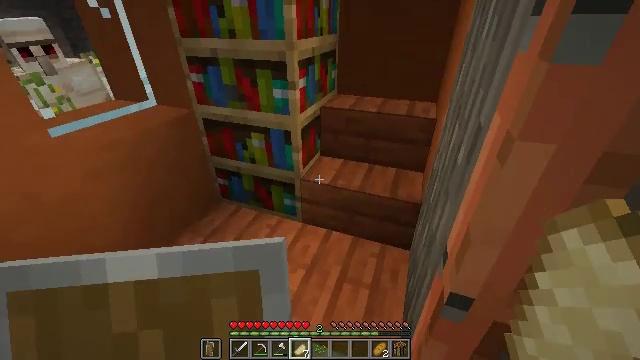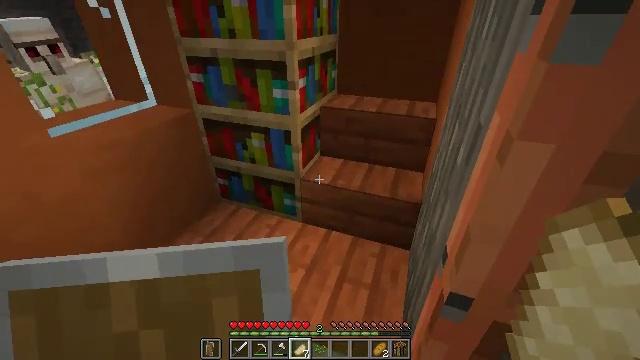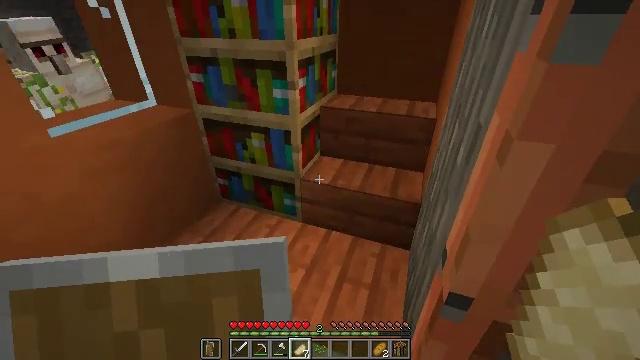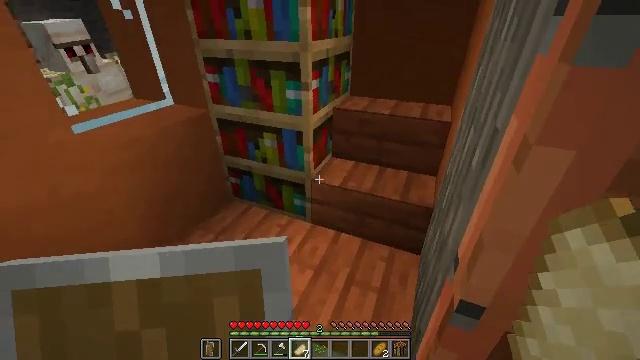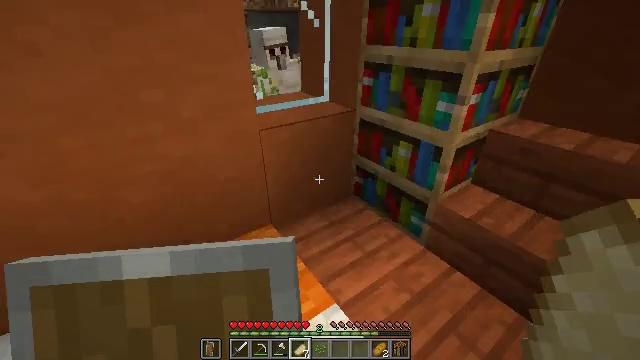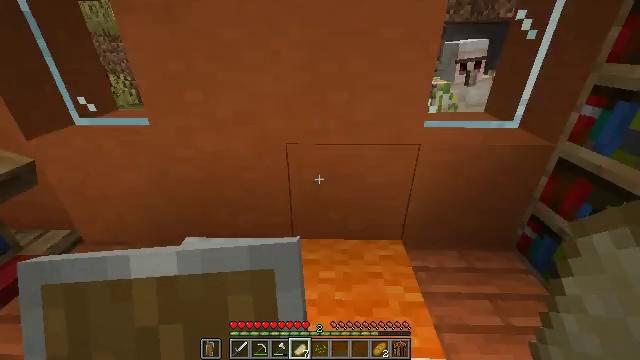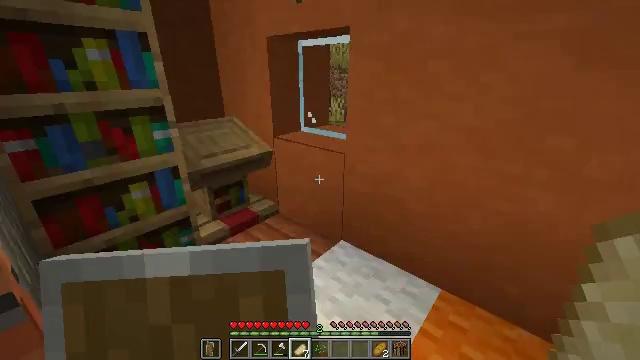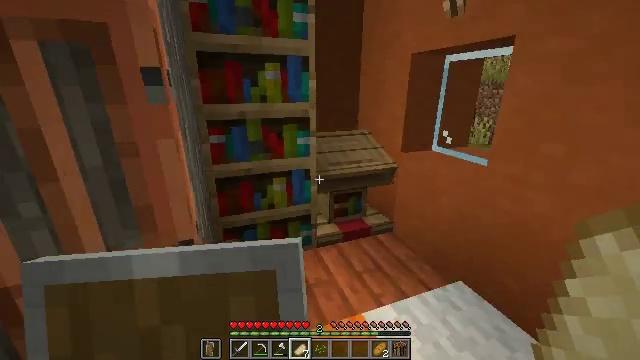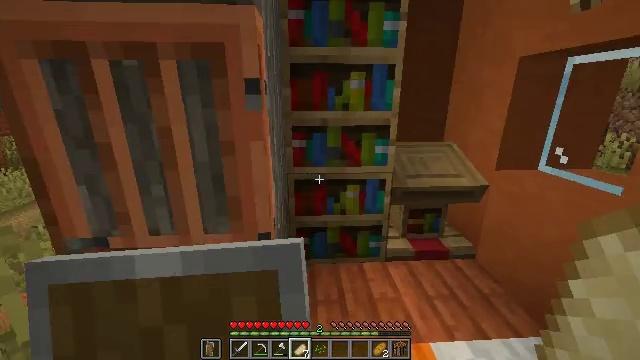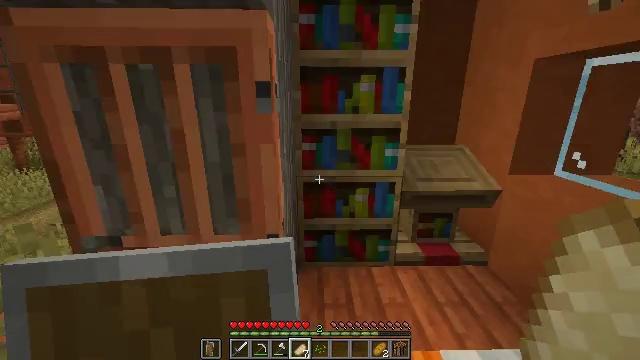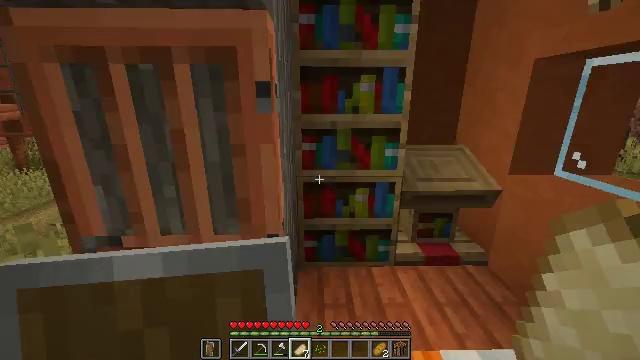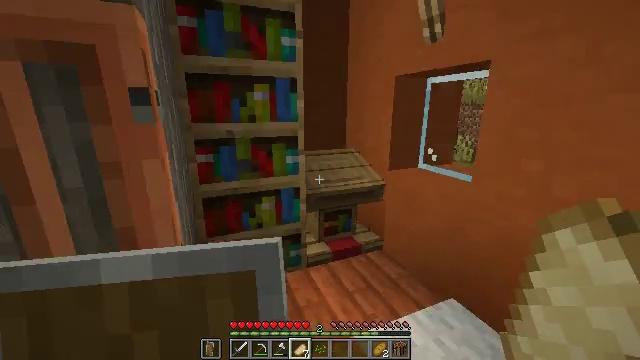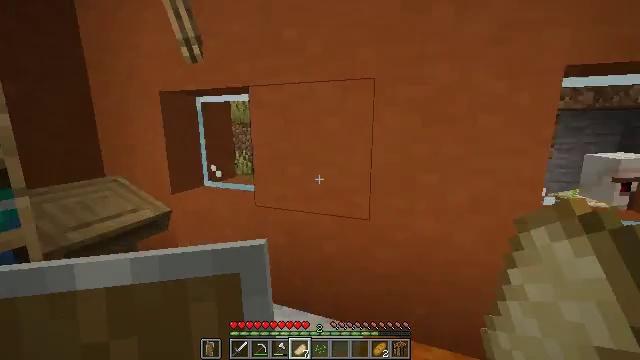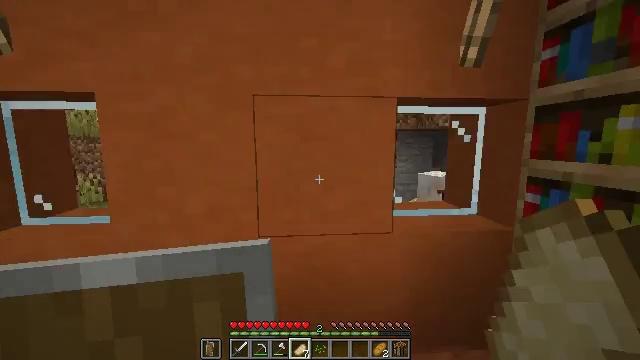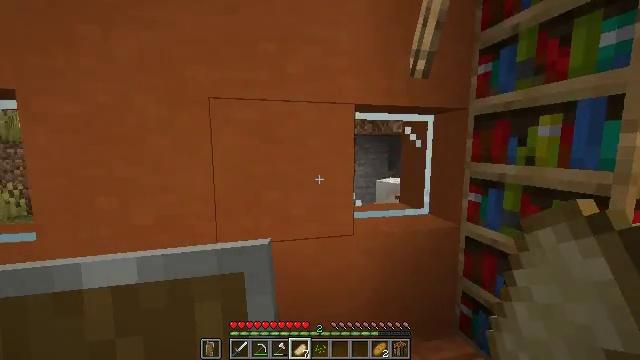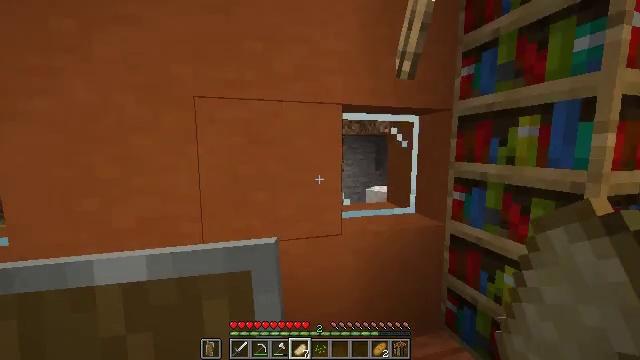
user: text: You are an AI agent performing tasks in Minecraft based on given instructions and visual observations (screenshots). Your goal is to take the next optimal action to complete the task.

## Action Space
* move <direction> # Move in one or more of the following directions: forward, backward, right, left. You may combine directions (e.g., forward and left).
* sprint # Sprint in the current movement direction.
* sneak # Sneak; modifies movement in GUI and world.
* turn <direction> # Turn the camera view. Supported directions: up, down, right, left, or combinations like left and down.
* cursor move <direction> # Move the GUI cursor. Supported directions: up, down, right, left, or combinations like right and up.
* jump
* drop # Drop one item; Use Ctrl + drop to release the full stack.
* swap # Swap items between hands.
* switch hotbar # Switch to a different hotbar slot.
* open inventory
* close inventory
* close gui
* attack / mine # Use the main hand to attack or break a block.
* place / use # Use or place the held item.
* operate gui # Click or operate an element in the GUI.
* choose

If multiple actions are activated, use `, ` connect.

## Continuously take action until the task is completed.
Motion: motion action
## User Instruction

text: Attack the bookshelf to recycle it.
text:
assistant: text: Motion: no_op
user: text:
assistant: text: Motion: no_op
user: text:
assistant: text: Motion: turn left
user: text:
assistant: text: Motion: turn left and up
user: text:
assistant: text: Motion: turn left and up
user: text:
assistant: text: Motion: turn left and up
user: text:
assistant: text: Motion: turn left and up
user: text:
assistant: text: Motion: turn left and up
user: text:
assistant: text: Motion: turn left
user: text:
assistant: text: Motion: no_op
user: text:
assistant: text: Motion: turn right and up
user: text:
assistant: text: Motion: turn right and up
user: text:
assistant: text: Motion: turn right and up
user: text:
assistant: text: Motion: turn right and up
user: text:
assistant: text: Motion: turn right
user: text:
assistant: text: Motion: no_op
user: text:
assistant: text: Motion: no_op
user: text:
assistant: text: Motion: no_op
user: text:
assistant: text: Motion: turn left and down
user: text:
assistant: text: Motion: turn left and down
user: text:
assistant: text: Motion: turn left
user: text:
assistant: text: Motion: move forward and move right, turn left
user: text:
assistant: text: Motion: move forward and move right, turn left
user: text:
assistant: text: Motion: move forward and move right, turn left
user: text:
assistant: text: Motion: move forward, turn left
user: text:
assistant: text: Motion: move forward
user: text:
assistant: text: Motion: turn left and up
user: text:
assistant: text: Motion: turn left and up
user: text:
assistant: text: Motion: turn up
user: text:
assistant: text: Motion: turn right and up, attack / mine